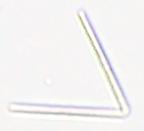
Label: Thalassionema